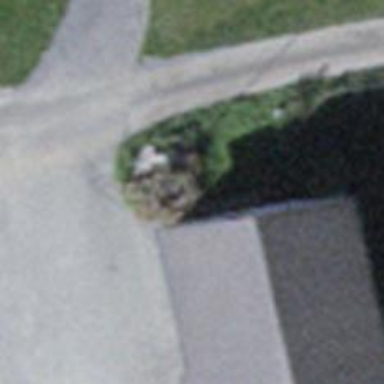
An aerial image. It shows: Flagpole structure.